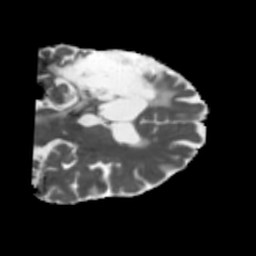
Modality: MD
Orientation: coronal
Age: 60
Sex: male
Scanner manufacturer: siemens
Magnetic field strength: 3 T
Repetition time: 5.47 s
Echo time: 0.0854 s